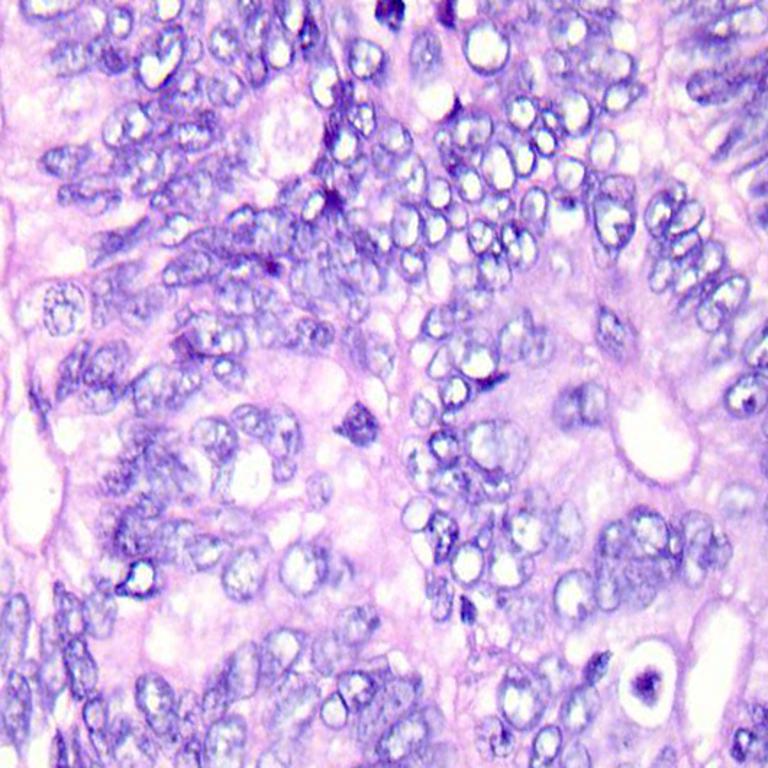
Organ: colon
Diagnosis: adenocarcinomas